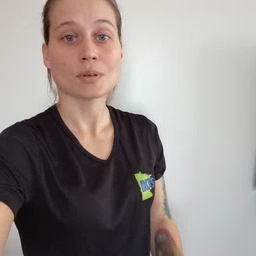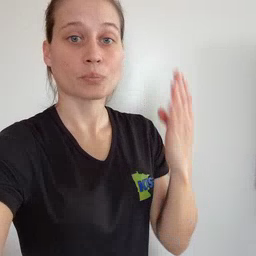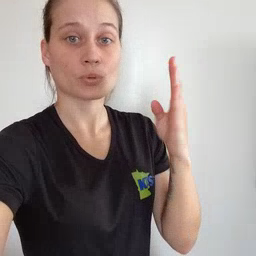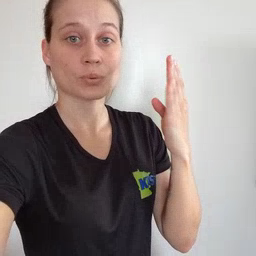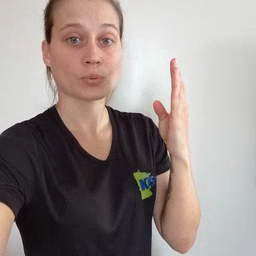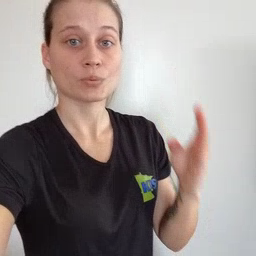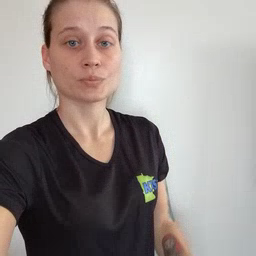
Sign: blue